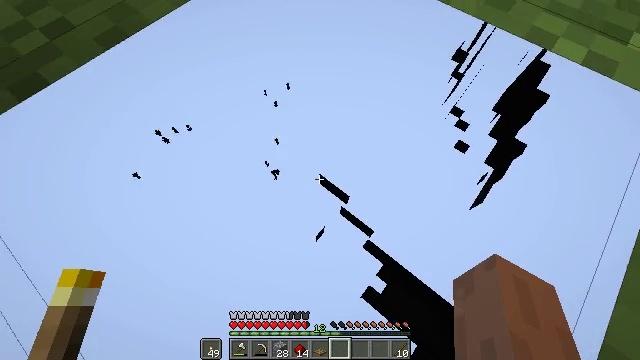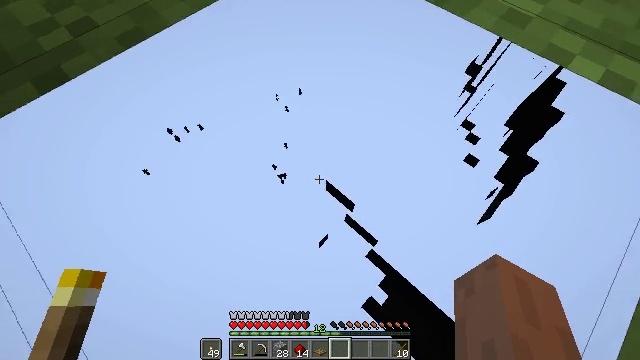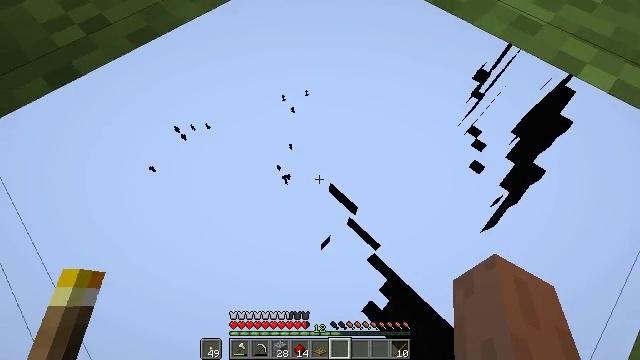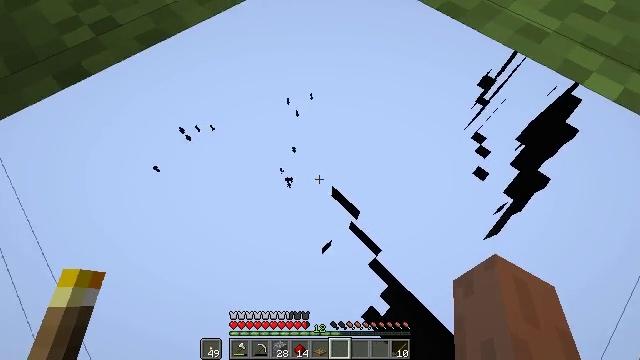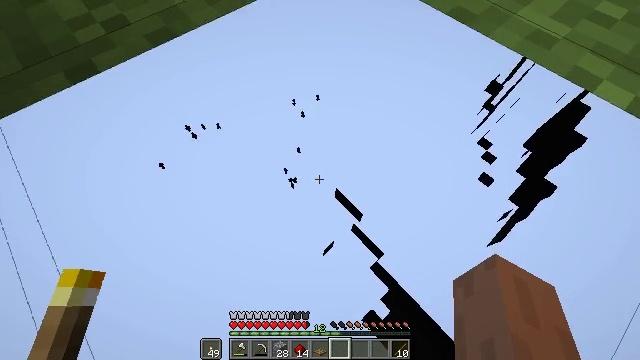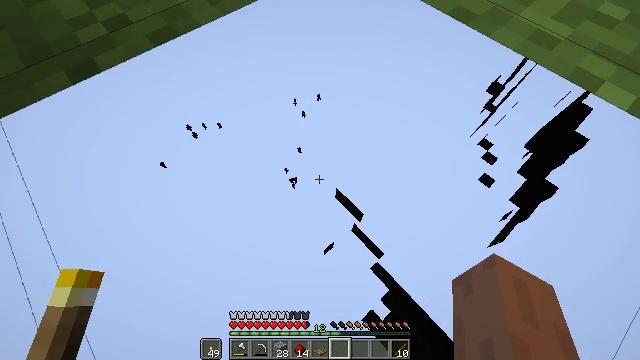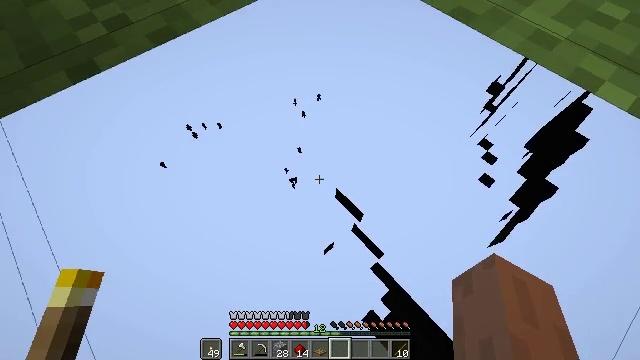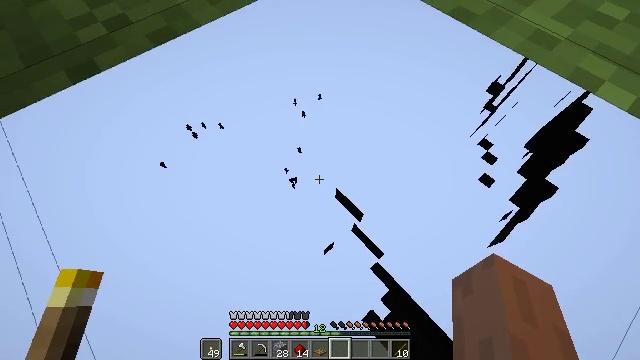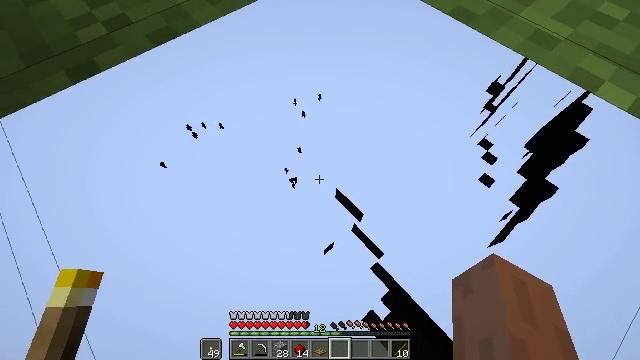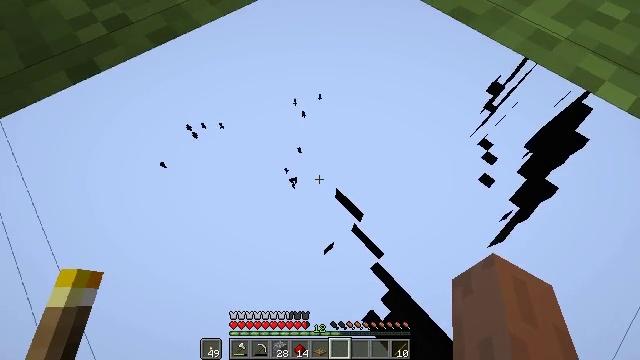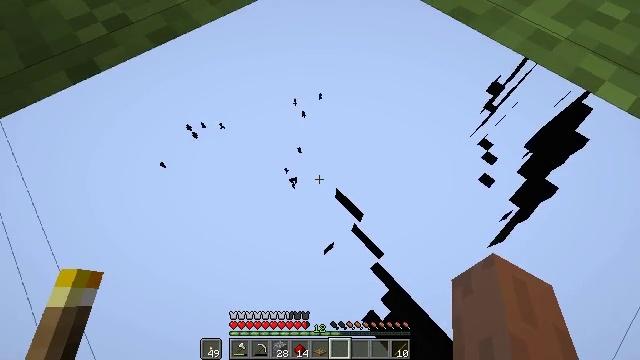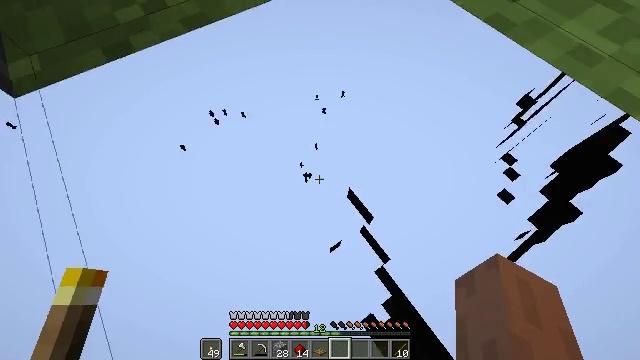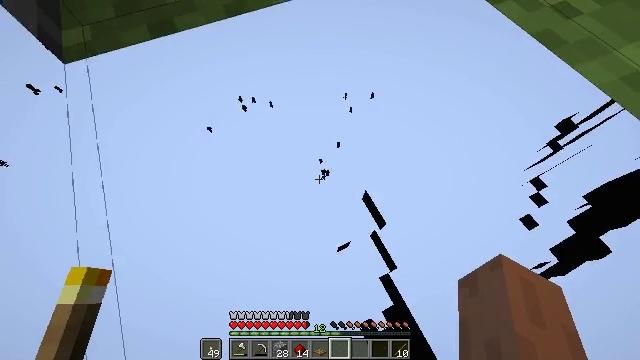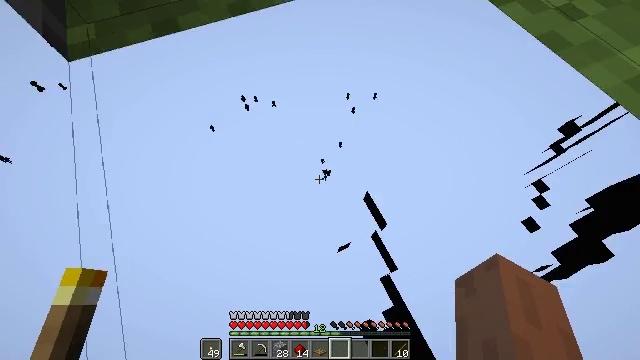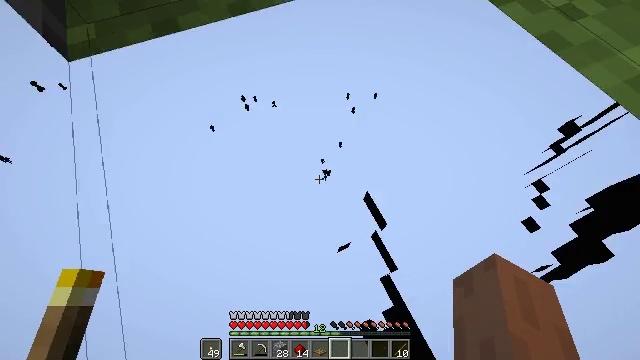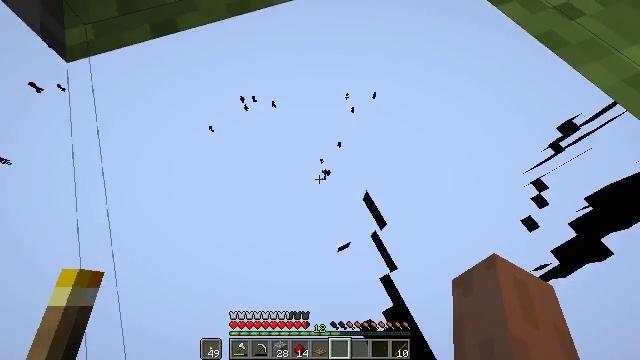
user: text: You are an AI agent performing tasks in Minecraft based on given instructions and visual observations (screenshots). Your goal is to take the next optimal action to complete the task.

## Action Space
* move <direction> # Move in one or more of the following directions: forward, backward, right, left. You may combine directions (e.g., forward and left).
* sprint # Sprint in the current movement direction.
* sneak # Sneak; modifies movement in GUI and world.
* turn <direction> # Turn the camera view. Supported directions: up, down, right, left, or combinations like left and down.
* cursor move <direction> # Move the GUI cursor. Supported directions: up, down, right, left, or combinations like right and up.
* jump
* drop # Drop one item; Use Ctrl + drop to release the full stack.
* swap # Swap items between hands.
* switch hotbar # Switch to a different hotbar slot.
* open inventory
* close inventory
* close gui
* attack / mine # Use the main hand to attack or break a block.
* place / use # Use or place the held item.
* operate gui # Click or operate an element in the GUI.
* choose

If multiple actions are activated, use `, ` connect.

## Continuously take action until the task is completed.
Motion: motion action
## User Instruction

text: Mine the composter block.
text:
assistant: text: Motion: turn left and up
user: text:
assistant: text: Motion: turn left
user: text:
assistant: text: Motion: turn left
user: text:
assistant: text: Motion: turn left
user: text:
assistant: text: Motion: no_op
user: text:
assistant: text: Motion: no_op
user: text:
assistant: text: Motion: no_op
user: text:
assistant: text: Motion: no_op
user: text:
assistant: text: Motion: no_op
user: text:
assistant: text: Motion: no_op
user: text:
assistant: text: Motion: turn left
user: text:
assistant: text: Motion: turn left
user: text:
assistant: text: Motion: no_op
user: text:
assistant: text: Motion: no_op
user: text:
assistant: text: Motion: no_op
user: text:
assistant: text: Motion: turn up
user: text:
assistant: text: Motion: turn up
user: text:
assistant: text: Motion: turn up
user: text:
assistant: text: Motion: turn up
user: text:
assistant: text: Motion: no_op
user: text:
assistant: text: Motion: turn right
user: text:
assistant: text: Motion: no_op
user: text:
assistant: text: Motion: no_op
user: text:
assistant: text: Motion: no_op
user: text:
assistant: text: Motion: no_op
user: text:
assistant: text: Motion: no_op
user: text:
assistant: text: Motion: turn left
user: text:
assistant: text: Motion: turn left and down
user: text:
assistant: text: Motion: turn left and down
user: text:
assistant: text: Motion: turn right and down